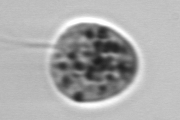
Label: Amoeba